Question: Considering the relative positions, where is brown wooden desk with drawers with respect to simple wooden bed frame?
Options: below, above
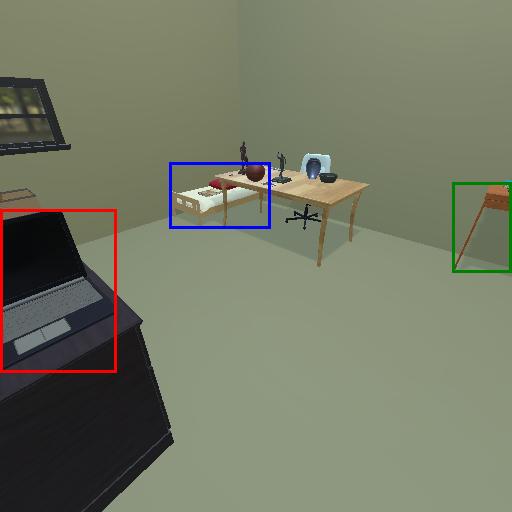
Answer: below